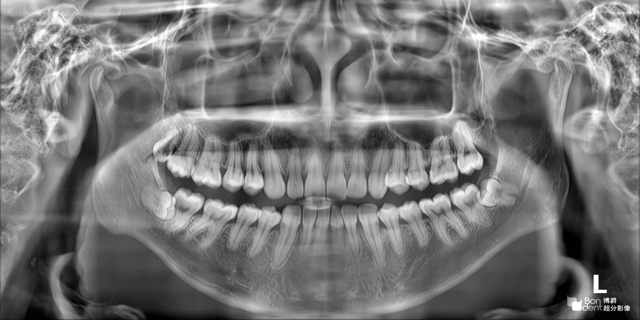
adult